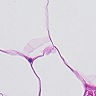
Metastatic tissue present: no